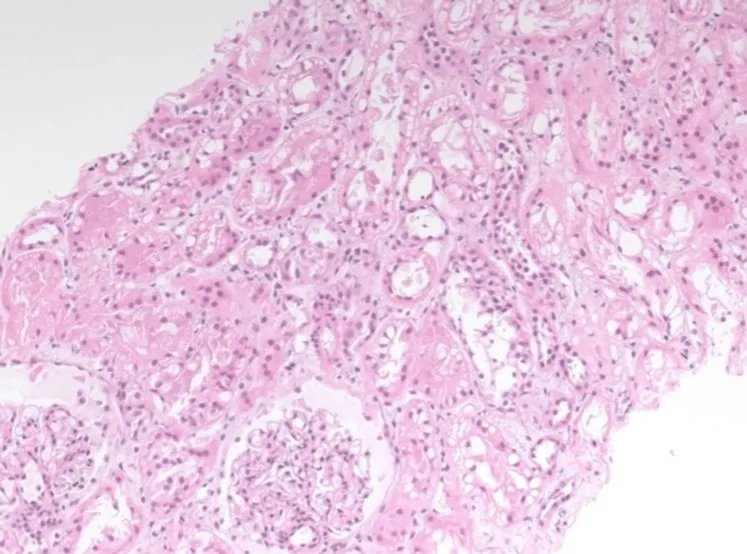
Core from the renal cortex showing mild interstitial edema and diffuse tubular injury, mostly manifesting as cytoplasmic sub-nuclear vacuoles (hematoxylin and eosin stain, 200x and 400x, respectively).
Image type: pathology (h&e)